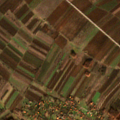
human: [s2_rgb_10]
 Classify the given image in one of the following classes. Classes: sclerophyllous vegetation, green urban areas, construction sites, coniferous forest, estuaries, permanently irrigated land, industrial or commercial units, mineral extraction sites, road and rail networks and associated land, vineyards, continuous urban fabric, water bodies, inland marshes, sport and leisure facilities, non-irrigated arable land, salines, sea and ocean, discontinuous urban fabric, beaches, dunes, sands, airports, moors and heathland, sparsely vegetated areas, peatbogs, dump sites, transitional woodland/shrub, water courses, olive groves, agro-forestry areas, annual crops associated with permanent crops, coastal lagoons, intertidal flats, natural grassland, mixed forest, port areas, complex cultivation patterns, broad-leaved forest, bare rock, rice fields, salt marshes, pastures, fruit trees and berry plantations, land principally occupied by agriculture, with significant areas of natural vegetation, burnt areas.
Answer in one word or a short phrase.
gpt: discontinuous urban fabric, complex cultivation patterns, land principally occupied by agriculture, with significant areas of natural vegetation